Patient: sex M, age 28
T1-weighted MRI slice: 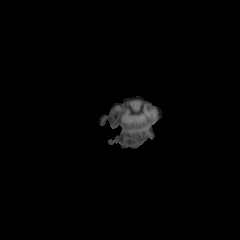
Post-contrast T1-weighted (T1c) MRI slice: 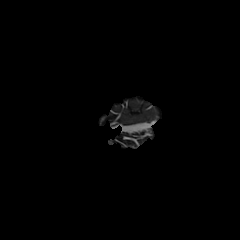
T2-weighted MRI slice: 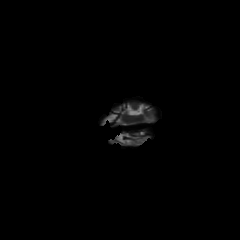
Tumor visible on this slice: no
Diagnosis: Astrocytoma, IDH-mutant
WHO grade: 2